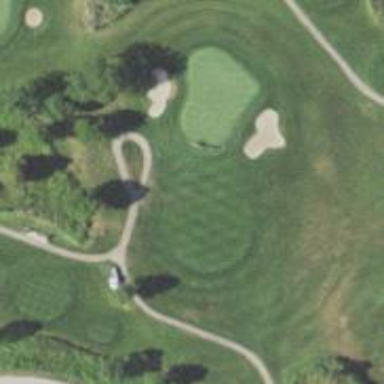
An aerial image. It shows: Path for both roads and golfers.